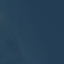
Label: SeaLake